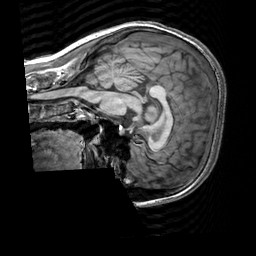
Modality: T1w
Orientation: sagittal
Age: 19
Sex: female
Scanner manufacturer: siemens
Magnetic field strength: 3 T
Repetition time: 2.3 s
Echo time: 0.00303 s